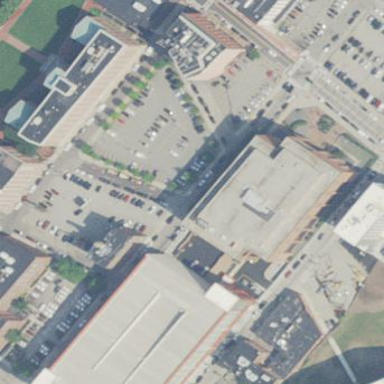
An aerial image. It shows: Courthouse building.